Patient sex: M
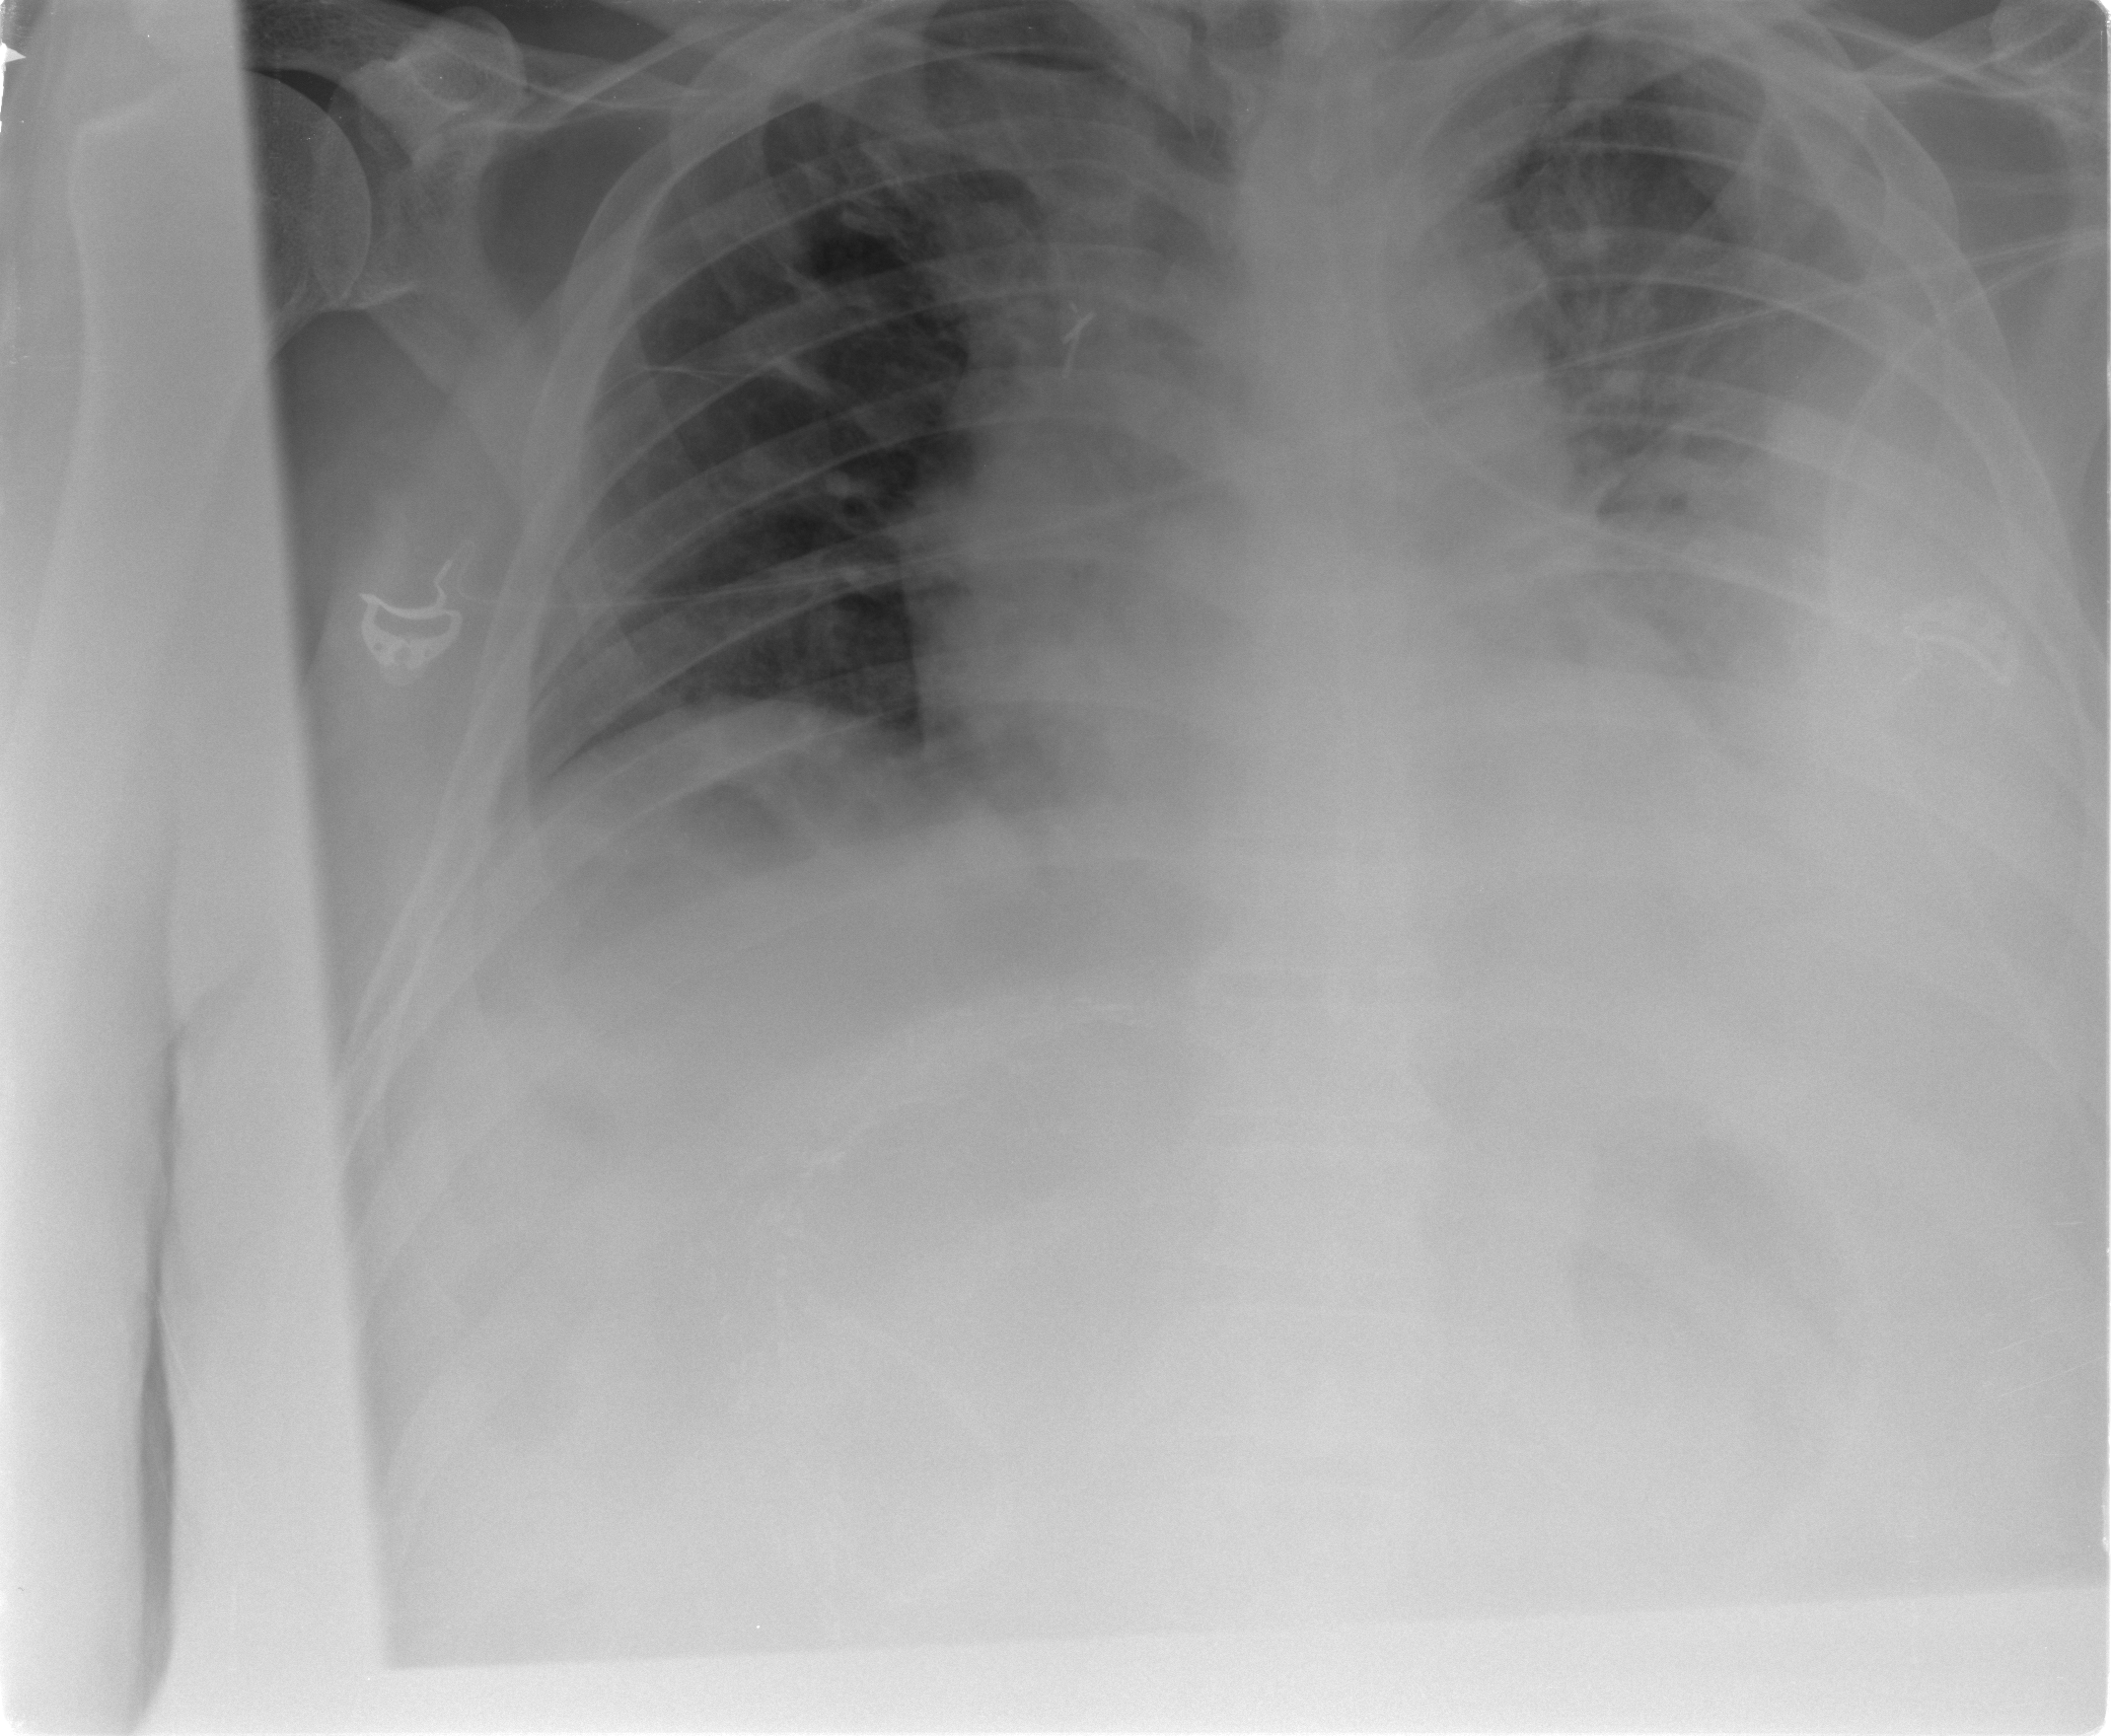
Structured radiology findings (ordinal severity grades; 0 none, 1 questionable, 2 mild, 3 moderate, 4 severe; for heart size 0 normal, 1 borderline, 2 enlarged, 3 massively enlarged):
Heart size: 1
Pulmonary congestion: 3
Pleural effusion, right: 2
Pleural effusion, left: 3
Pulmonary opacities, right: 1
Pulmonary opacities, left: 2
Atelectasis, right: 2
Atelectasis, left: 3